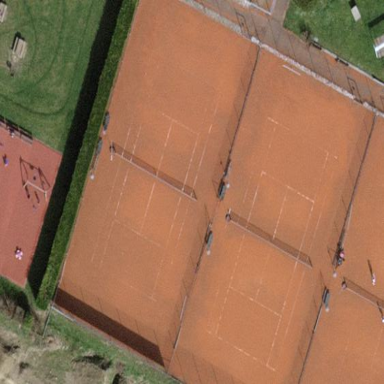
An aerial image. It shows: Tennis court on pitch designated for leisure land.